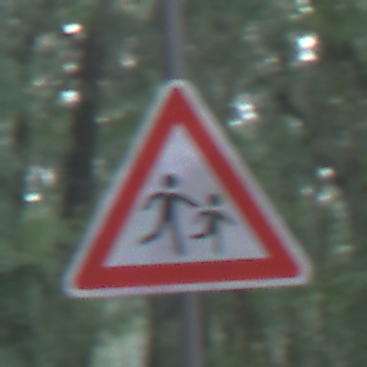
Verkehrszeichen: KinderLinks
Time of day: SunriseSunset
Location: Outdoor (Nature)
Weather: NotSpecified
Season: Autumn
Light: Natural